Question: What is the reading of the measurement in the image?
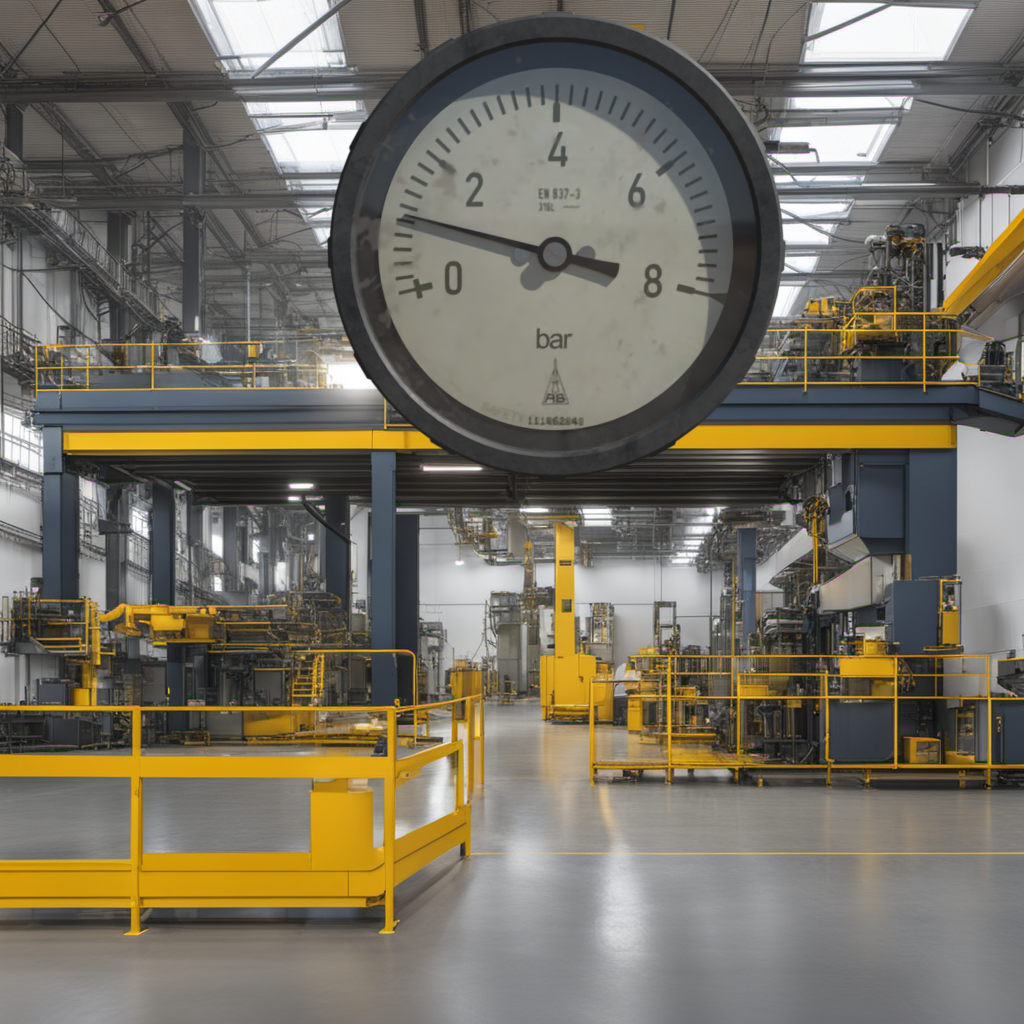
Answer: The result is 1.14
Question: What is the range of this measurement?
Answer: The range is from 0 to 8
Question: What is the minimum and maximum reading range of the measurement in the image?
Answer: The minimum value is 0 and the maximum value is 8